Group 1:
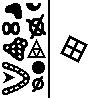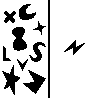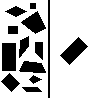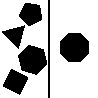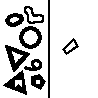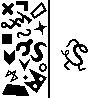
Group 2:
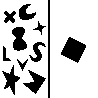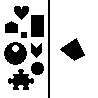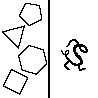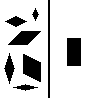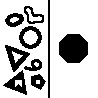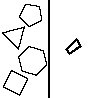
Rule separating the two groups: Object on the right fits in pattern on the left vs. object on the right does not fit in pattern on the left.
Concepts: belongs, categorization
Author: Aaron David Fairbanks